六年级 · 度量几何学
 下图中, $\mathrm{A}$ 点在 0 点的 $\qquad$偏 $\qquad$ ( $\qquad$ ）。方向上， B 点在 $\mathrm{A}$ 点的 $\qquad$偏 $\qquad$ （__）。方向上。

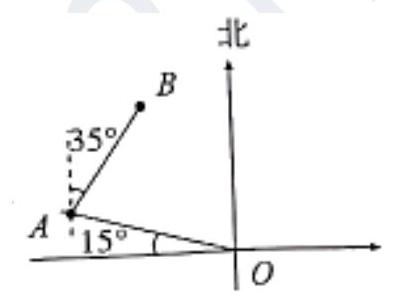
答案: 西; 北; 15; 北; 东; 35